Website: macys
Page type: billing-address
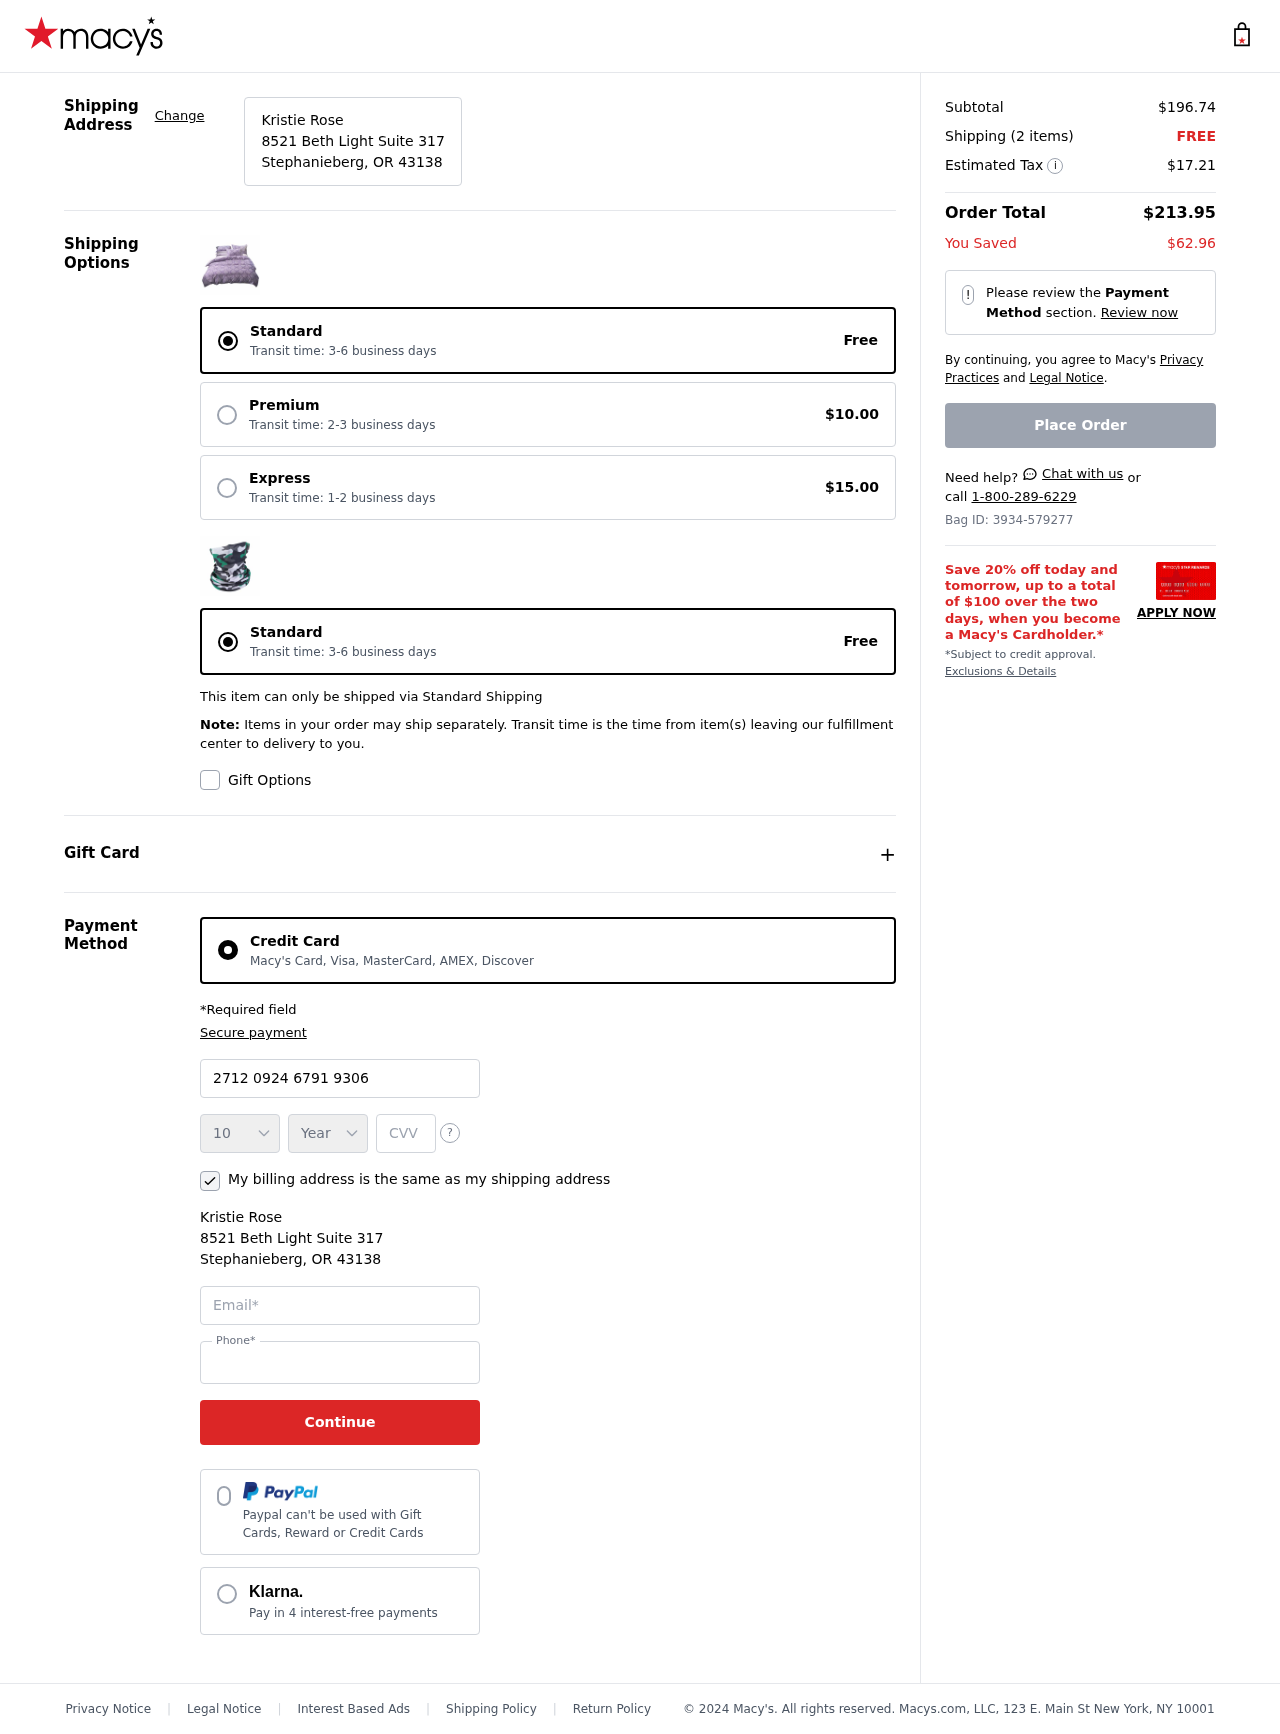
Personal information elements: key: PII_CARD_CVV
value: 178
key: PII_CARD_EXPIRY_MONTH
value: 10
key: PII_CARD_EXPIRY_YEAR
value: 30
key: PII_CARD_NUMBER
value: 2712 0924 6791 9306
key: PII_CITY_STATE_ZIP
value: Stephanieberg, OR 43138
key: PII_EMAIL
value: krose@yahoo.com
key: PII_FULLNAME
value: Kristie Rose
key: PII_PHONE
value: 2132227254
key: PII_STREET
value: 8521 Beth Light Suite 317
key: PII_FULLNAME2
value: Kristie Rose
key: PII_STREET2
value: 8521 Beth Light Suite 317
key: PII_CITY_STATE_ZIP2
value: Stephanieberg, OR 43138
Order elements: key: ORDER_SUBTOTAL
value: $196.74
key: ORDER_NUM_ITEMS
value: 2
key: ORDER_SHIPPING_COST
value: FREE
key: ORDER_TAX
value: $17.21
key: ORDER_TOTAL
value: $213.95
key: ORDER_SAVINGS
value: $62.96
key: ORDER_ID
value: Bag ID: 3934-579277